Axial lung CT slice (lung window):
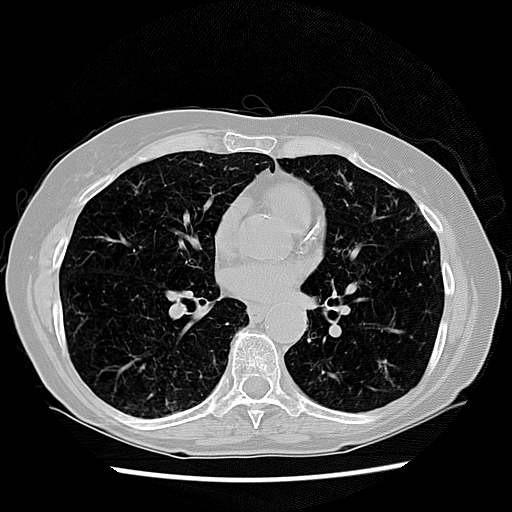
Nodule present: no